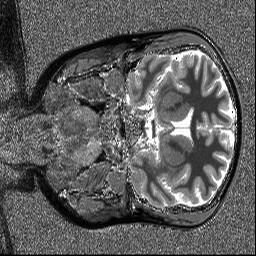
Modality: T1map
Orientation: coronal
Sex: female